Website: apple
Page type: customer-info-address
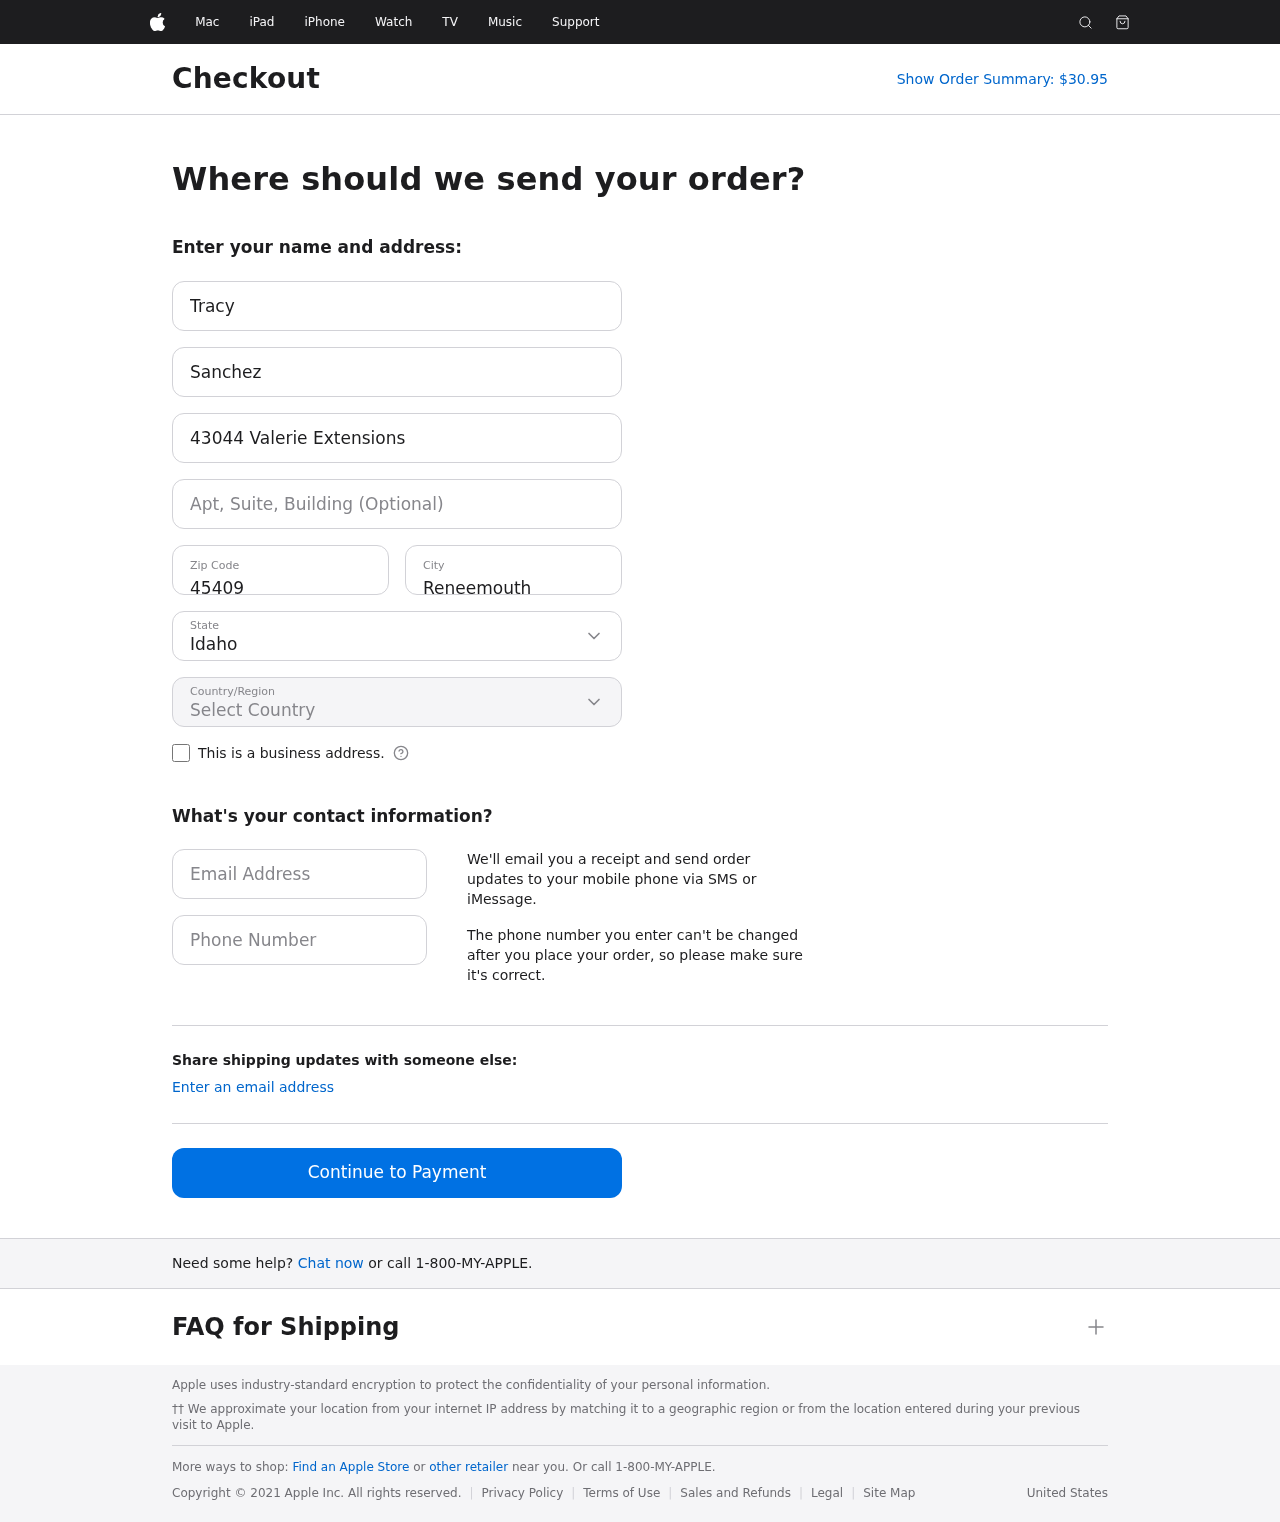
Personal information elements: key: PII_CITY
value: Reneemouth
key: PII_COUNTRY
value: United States
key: PII_EMAIL
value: tracysanchez@yahoo.com
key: PII_FIRSTNAME
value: Tracy
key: PII_LASTNAME
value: Sanchez
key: PII_PHONE
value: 4154750333
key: PII_POSTCODE
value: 45409
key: PII_STATE
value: Idaho
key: PII_STREET
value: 43044 Valerie Extensions
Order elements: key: ORDER_TOTAL
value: Show Order Summary: $30.95